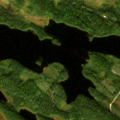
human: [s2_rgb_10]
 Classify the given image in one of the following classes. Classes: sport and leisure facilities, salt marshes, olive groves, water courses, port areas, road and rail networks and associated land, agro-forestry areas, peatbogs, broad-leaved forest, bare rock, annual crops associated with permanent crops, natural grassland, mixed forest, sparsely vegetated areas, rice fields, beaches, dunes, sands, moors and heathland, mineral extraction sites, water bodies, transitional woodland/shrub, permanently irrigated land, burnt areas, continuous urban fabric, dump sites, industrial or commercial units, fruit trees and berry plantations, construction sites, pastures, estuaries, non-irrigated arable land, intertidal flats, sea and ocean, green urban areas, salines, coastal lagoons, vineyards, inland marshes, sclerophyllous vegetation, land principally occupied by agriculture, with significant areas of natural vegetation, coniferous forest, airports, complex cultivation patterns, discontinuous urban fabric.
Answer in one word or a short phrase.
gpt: coniferous forest, transitional woodland/shrub, water bodies